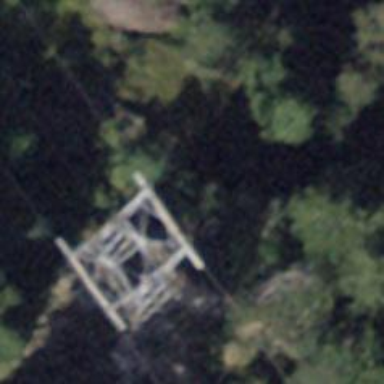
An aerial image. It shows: Pylon for aerialway.